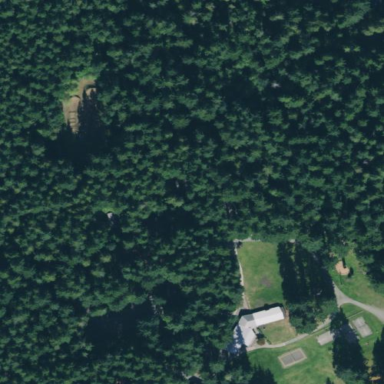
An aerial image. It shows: Summer camp located in leisure land.